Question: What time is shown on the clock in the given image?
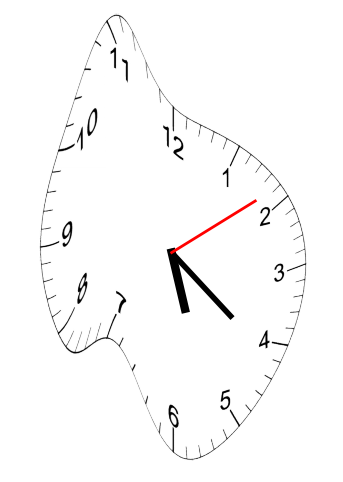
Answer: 05:21:09